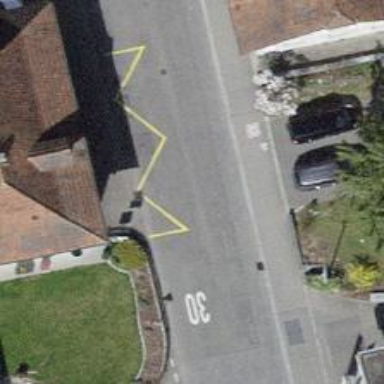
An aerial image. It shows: Bus stop with designated stop position for public transport.